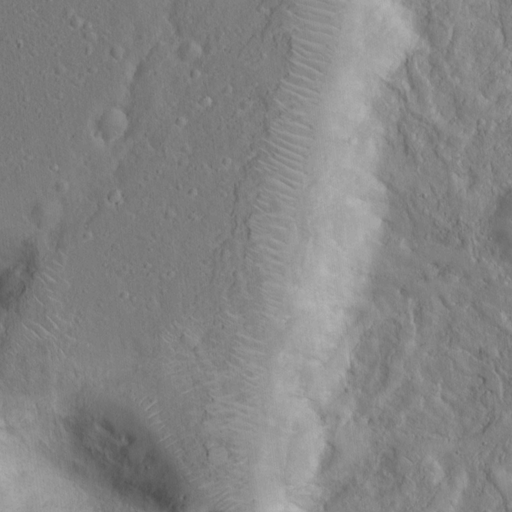
Classes present: Background, Cone